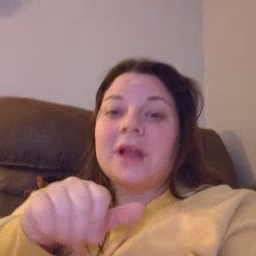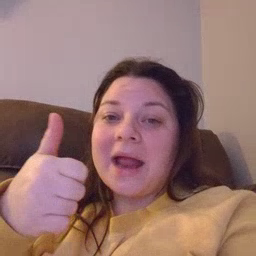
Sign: any